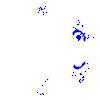
Particle: kaon